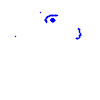
Particle: kaon